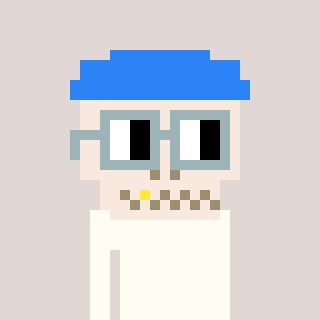
a pixel art character with square dark gray glasses, a skeleton-hat-shaped head and a bluegrey-colored body on a warm background